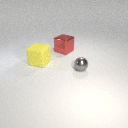
small gray metal sphere to the right of large red metal cube